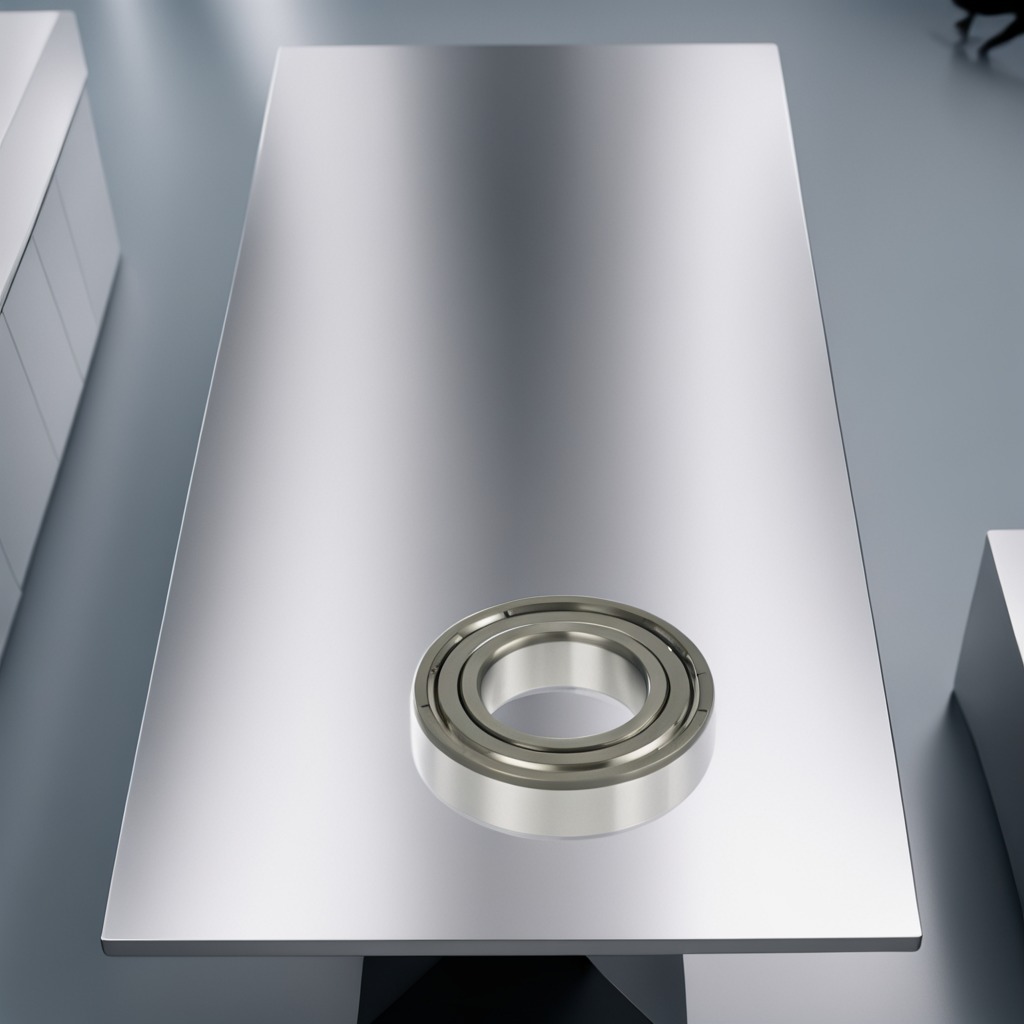
A metal ball bearing is lying on a stainless steel table in a high-end prototyping lab.